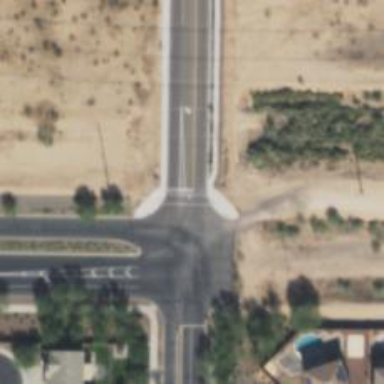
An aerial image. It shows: Solid stop line on the road.